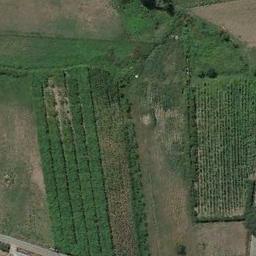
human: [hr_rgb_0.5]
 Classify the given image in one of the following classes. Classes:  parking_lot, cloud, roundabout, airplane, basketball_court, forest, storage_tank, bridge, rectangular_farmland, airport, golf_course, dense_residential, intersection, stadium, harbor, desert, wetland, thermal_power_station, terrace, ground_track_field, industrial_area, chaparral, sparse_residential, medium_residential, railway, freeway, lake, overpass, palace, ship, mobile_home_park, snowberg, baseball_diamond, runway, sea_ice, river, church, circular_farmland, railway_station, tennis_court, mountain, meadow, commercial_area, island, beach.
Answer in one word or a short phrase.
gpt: rectangular_farmland